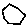
Label: hexagon